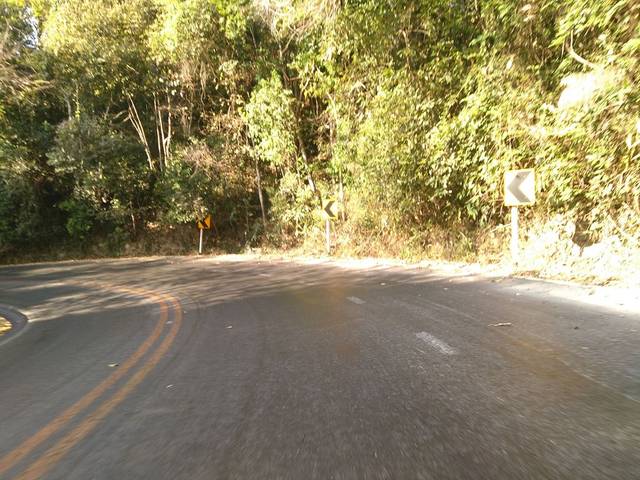
Region: Thailand
Coordinates: 18.793, 98.922